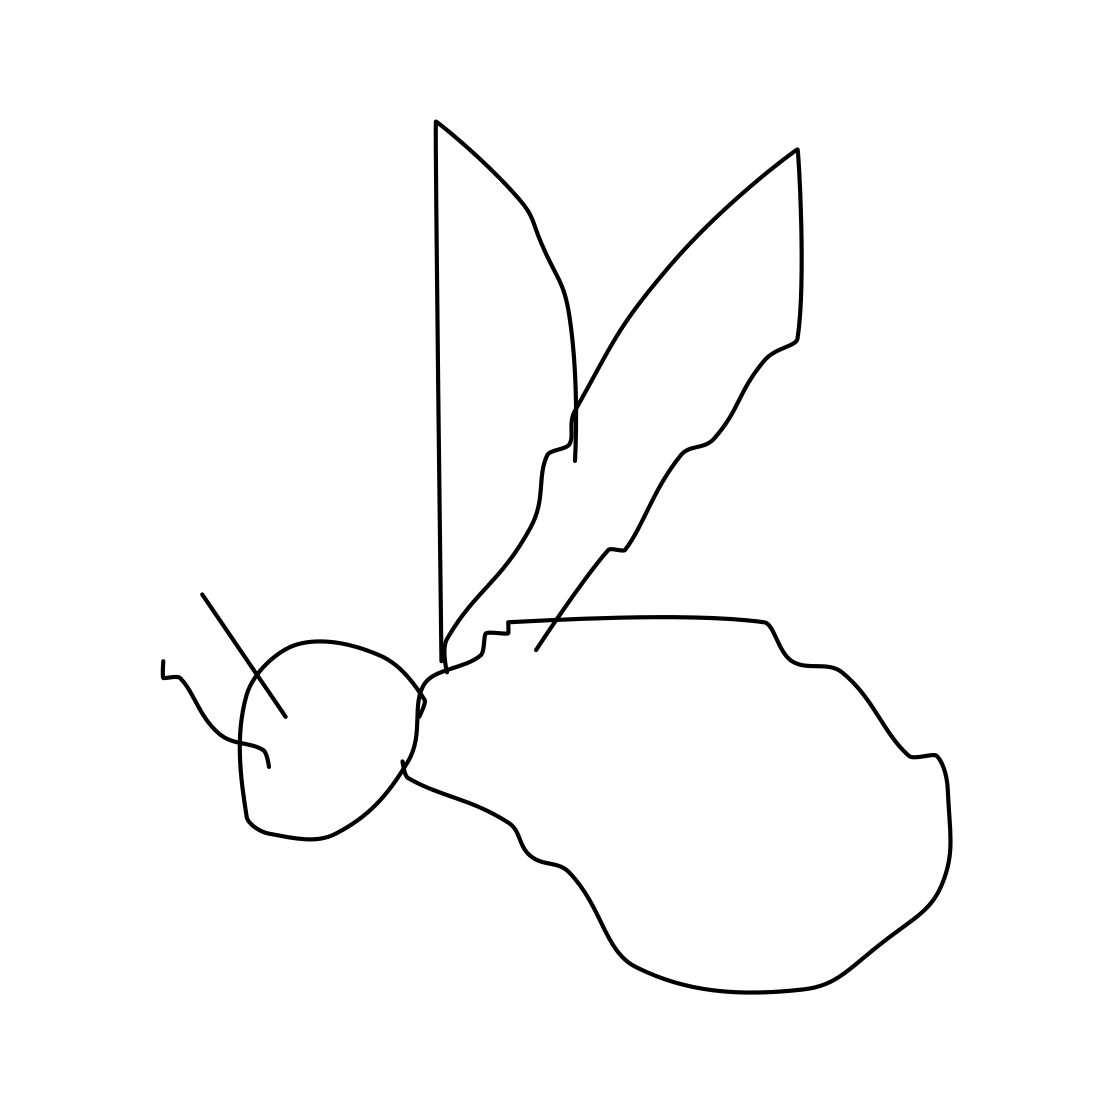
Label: bee